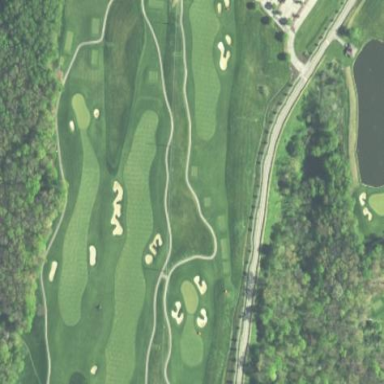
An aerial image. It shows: Rough grassy area used for golf.